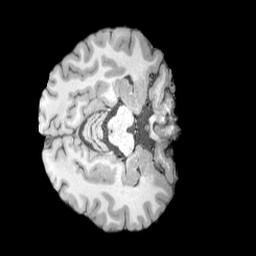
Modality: T1w
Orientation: axial
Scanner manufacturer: siemens
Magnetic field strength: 3 T
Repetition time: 2.08 s
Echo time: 0.00464 s